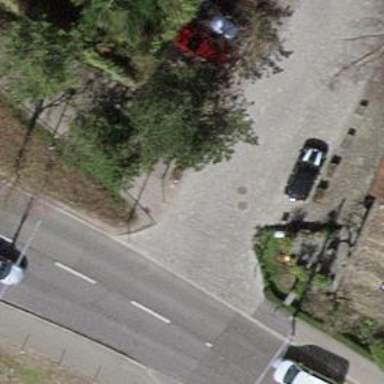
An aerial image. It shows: Cobblestone driveway.